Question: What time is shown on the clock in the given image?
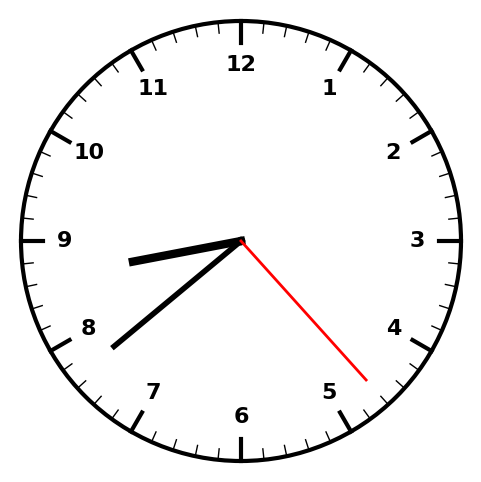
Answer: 08:38:23